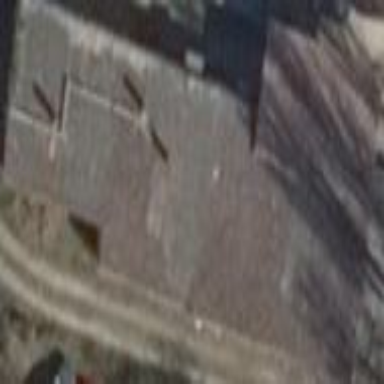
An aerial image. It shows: Commercial building with gabled roof.